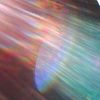
Label: sunburn